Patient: sex F, age 82
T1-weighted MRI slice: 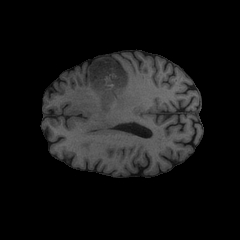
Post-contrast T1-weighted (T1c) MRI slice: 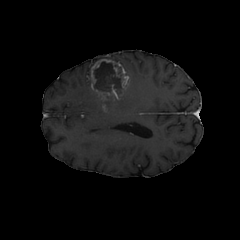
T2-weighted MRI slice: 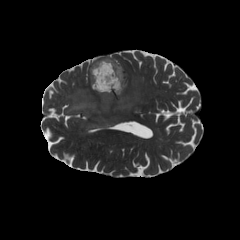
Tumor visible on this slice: yes
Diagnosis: Glioblastoma, IDH-wildtype
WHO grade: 4